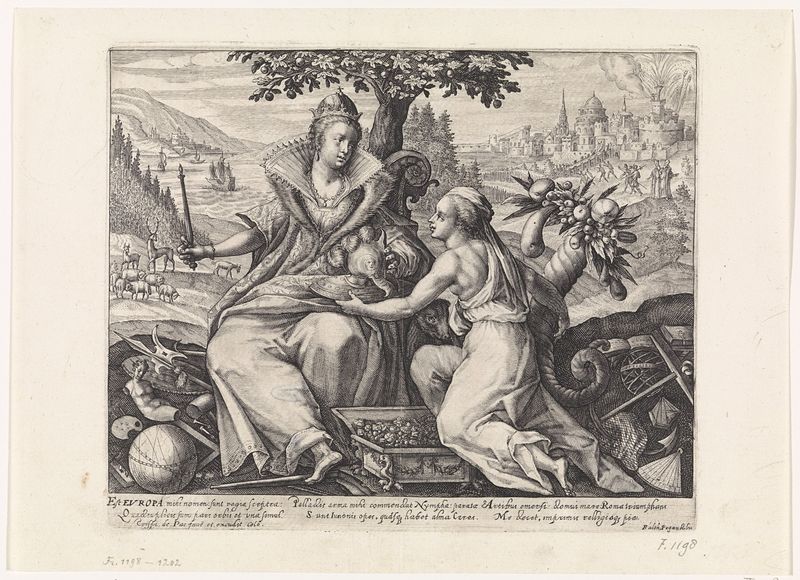
Titel: Europa
Künstler: Crispijn van de (I) Passe
Standort: Amsterdam
Institution: Rijksmuseum
Schlagwörter: femmes, gravure, arbre, robe, encre, grec, europa, fruits, mythe, objets